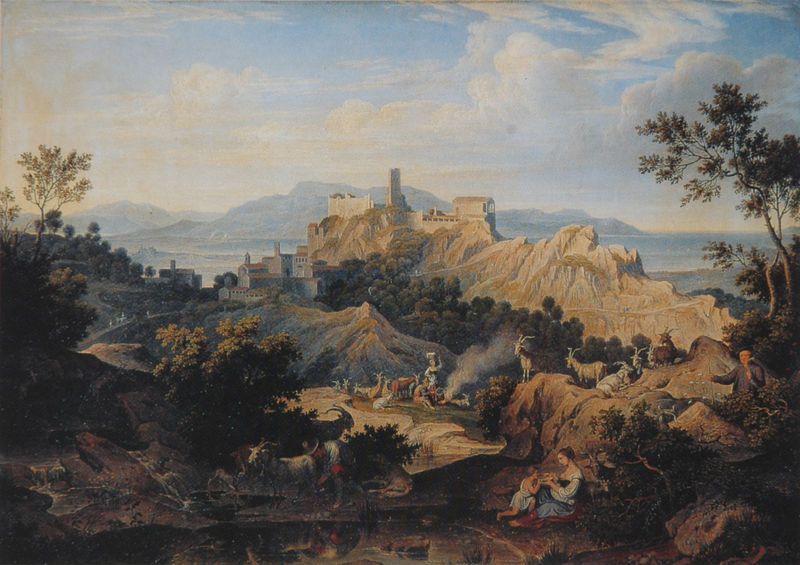
Titel: Blick auf Olevano mit Hirten und Selbstbildnis
Künstler: Joseph Anton Koch
Standort: Kopenhagen
Institution: Thorvaldsens Museum
Schlagwörter: baum, berg, blau, blätter, felsen, feuer, gemälde, himmel, laub, mann, meer, schatten, wasser, weiß, wolken, bäume, fluss, frauen, grün, landschaft, menschen, ocker, sand, see, sitzen, stadt, teich, ufer, braun, frau, grau, hintergrund, licht, männer, strasse, ausblick, gebäude, haus, rot, schloss, tier, tiere, weg, wolke, stein, steine, bach, erde, ferne, horizont, häuser, hügel, natur, spiegelung, weite, brücke, busch, büsche, gebüsch, gewässer, kirche, pfad, rauch, wege, kind, mutter, personen, pflanzen, tal, wald, anhöhe, esel, kinder, landleben, pferd, reiter, turm, weiher, ente, italien, ort, arbeiten, bäuerin, berge, fels, gebirge, gipfel, dorf, dächer, herde, idylle, picknick, rast, figuren, flus, essen, spielen, bauer, ortschaft, panorama, ruine, burg, idyll, festung, landschaftsbild, rehe, tümpel, lanschaft, hörner, melken, arkadien, bock, schafe, böcke, hirte, hirten, zeige, ziege, koch, klassizistisch, ziegen, feuerstelle, burgruine, klassizimus, gämse, steinböcke, lagerfeuer, frau mit kind, olevano, johann anton koch, landschafatsbild, $idyll